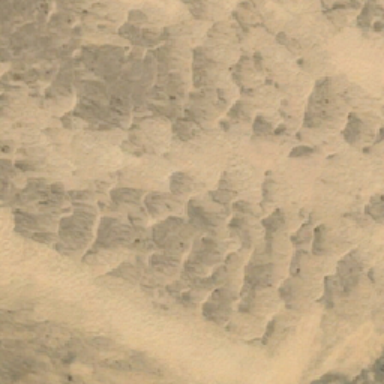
The desert has black scales .